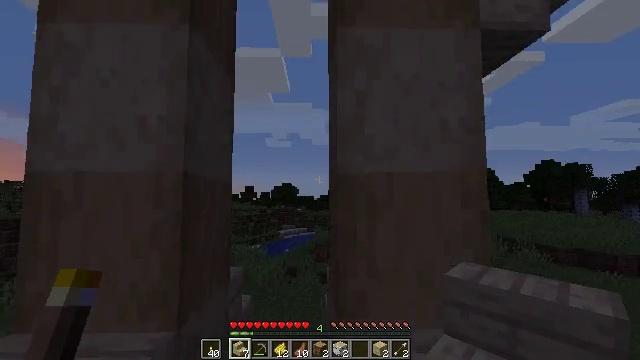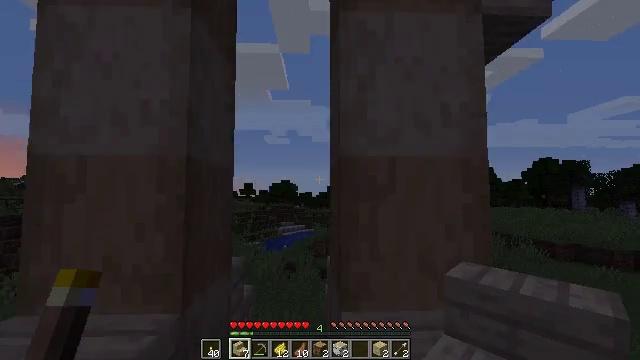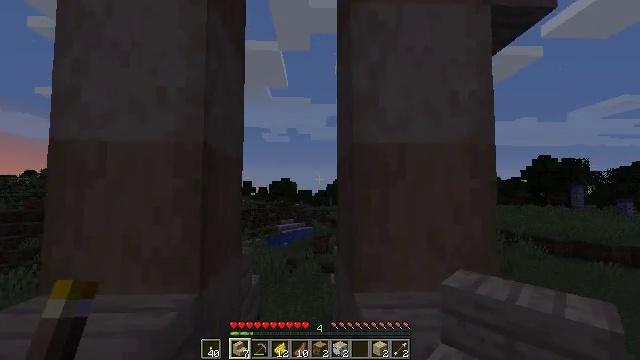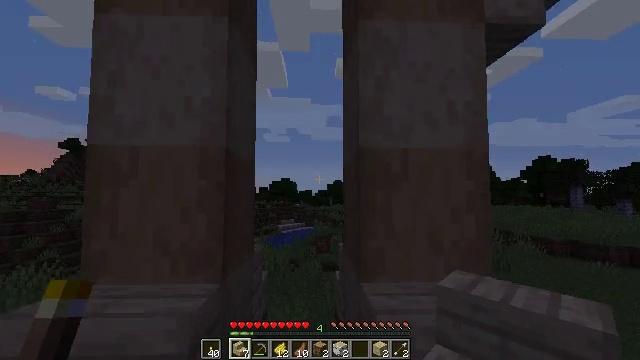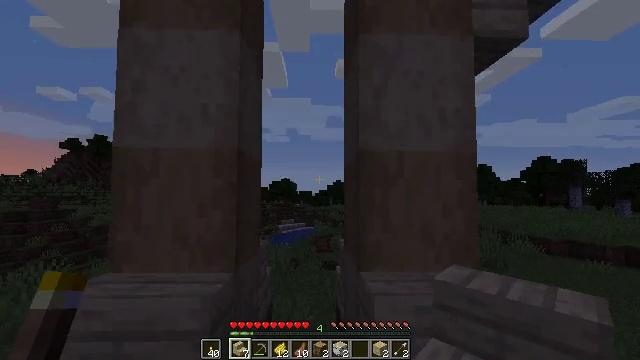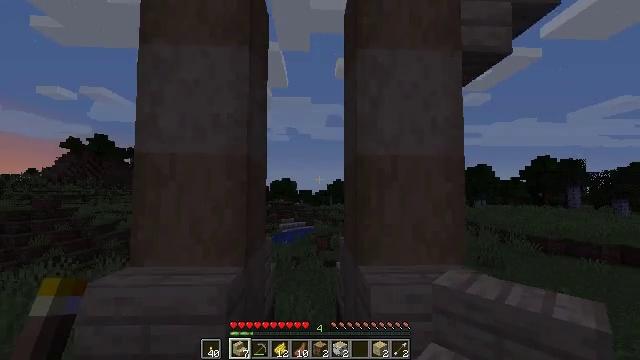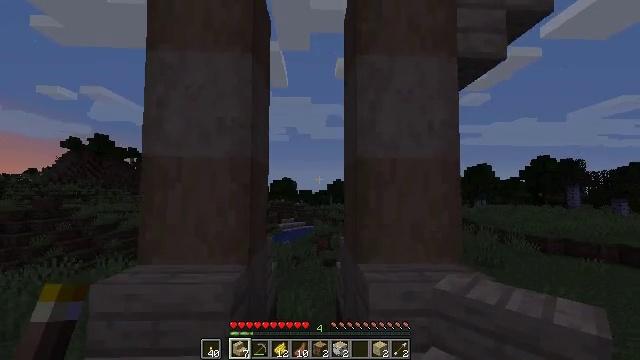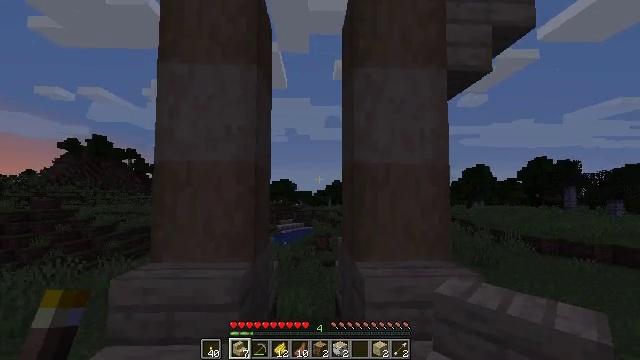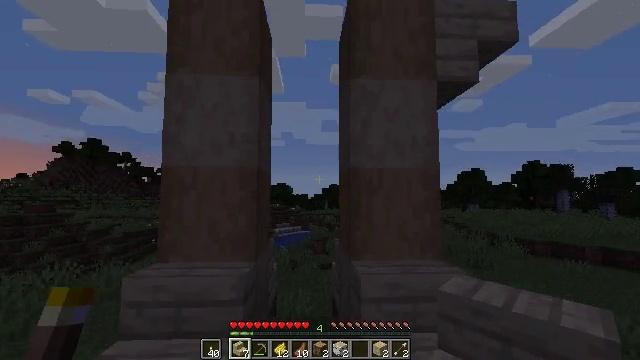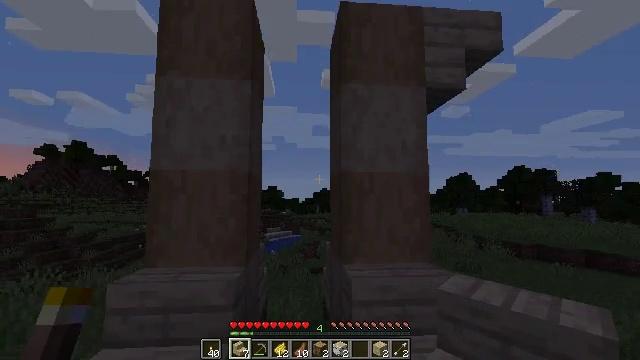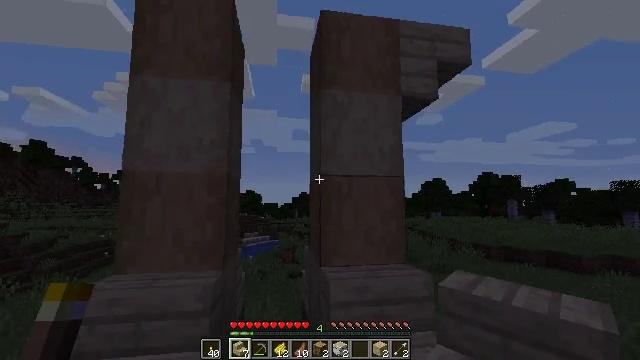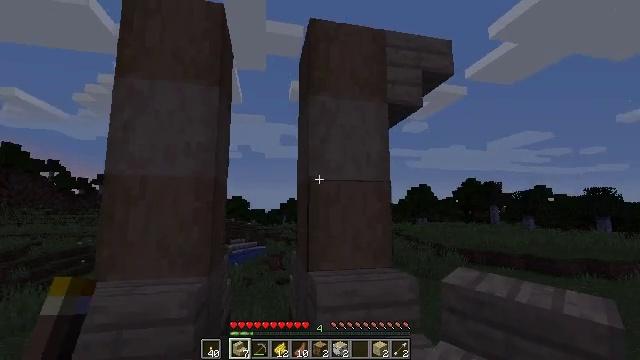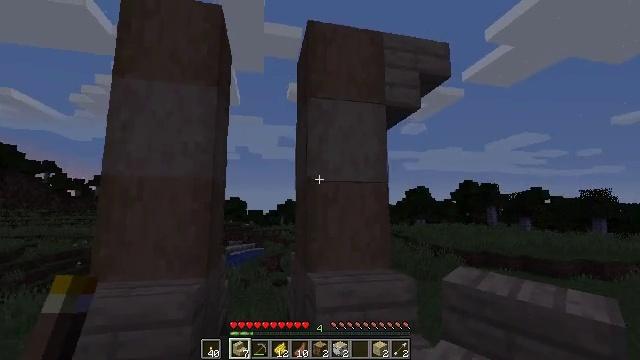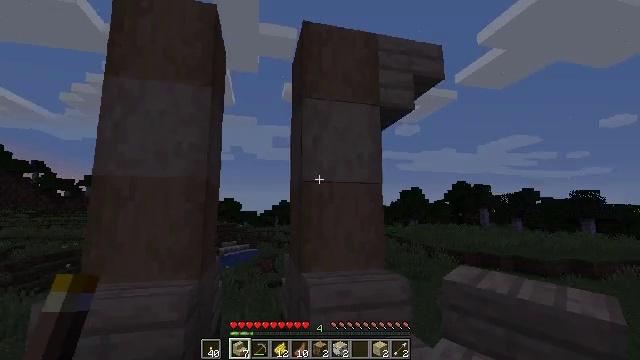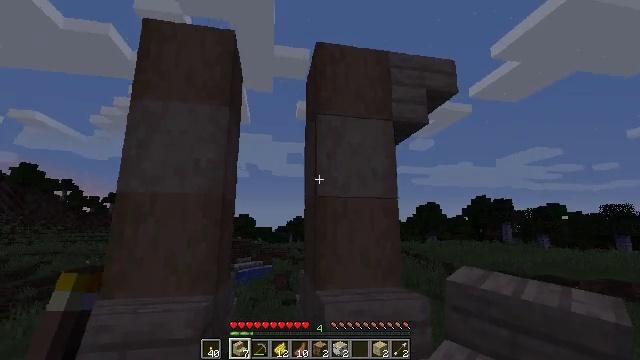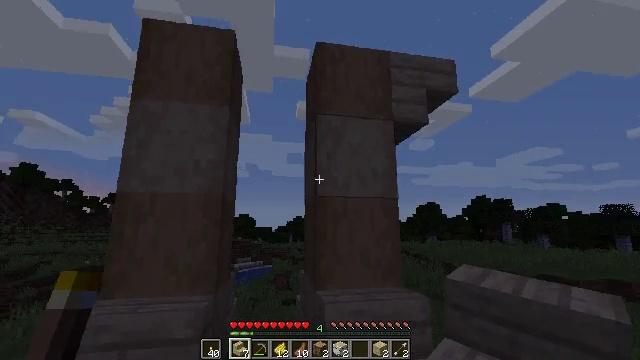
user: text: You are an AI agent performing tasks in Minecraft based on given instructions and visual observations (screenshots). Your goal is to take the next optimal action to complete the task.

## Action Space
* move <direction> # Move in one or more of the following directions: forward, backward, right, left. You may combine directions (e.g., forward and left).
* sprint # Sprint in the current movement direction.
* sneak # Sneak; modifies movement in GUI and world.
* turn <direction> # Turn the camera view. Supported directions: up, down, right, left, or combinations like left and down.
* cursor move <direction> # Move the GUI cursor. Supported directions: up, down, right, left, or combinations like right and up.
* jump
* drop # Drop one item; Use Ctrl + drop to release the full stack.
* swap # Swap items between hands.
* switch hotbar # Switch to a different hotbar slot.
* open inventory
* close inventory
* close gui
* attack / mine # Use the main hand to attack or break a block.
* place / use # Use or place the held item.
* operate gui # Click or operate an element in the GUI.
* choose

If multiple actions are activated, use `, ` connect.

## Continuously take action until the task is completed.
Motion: motion action
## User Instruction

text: Attack the birch stairs to recycle them.
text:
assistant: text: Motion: move back
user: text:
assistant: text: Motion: move back
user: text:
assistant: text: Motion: move back
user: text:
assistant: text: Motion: move back
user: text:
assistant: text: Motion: move back
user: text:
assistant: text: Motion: move back
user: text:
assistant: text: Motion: no_op
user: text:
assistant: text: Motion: no_op
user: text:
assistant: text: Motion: turn right
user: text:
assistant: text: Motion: turn right, switch to hotbar 1
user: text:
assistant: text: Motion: turn right and up, switch to hotbar 1
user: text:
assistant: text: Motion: switch to hotbar 1
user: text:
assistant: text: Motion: turn right
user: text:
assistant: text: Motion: turn left and up
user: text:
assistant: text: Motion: no_op
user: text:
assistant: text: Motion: no_op
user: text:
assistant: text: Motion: no_op
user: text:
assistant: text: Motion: turn left and down
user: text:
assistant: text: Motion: turn right and down
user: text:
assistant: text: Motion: turn right and up
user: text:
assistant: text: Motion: turn right and up
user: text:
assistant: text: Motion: turn right and up
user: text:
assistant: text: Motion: turn right and up
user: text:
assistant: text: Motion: no_op
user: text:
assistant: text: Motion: no_op
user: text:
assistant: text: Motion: turn right
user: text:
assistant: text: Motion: no_op
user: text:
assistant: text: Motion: no_op
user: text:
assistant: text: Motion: no_op
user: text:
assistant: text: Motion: no_op